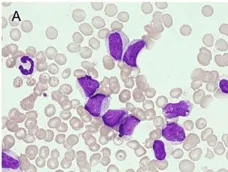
Bone marrow smears before treatment. . Bone marrow smears show medium-to-large-sized pathological cells with vacuoles and granules with round or irregular nuclei and a nuclear/cytoplasm ratio of 60-80% (A, x400).
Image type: pathology (giemsa)